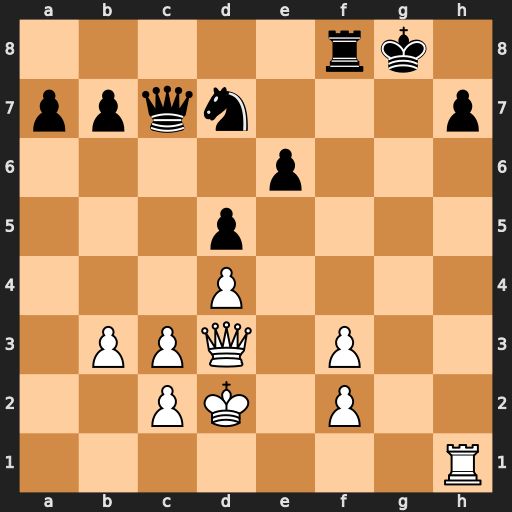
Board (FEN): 5rk1/ppqn3p/4p3/3p4/3P4/1PPQ1P2/2PK1P2/7R
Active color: w
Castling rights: -
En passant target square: -
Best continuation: Qxh7#